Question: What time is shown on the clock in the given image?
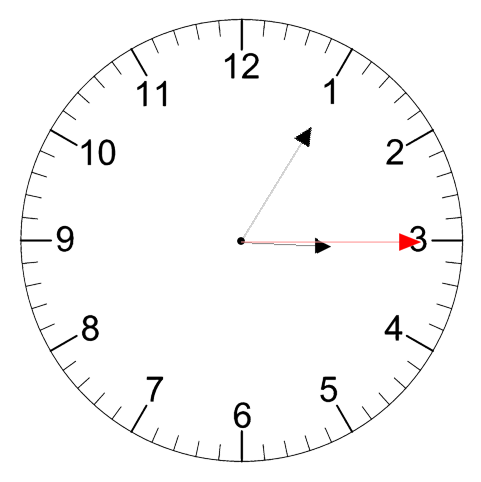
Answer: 03:05:15